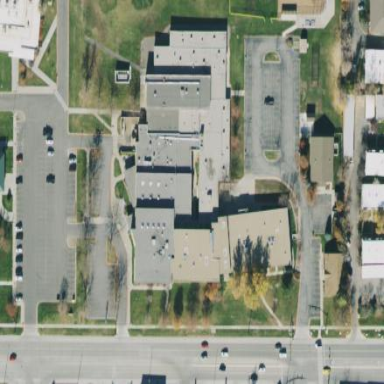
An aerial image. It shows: School building.